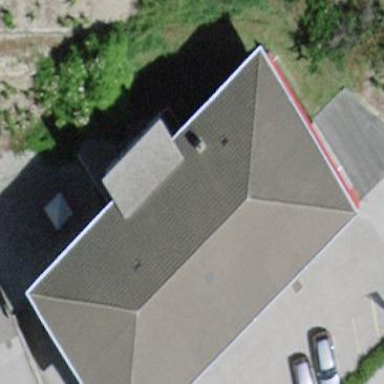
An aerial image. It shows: Hipped-roof building housing furniture shop.